Question: Excel is spawning a lot of zombie process in task manager and the below is intended to kill them.
I have this helper method:
'''
//helper method to kill zombie excel processes
private void KillSpecificExcelFileProcess(string excelFileName)
{
var processes = from p in Process.GetProcessesByName("EXCEL")
select p;
foreach(var process in processes)
{
Console.WriteLine("{2} MainWindowTitle {0} {1}",process.MainWindowTitle,(process.MainWindowTitle == "Microsoft Excel - " + excelFileName).ToString(),excelFileName);
if(process.MainWindowTitle == "Microsoft Excel - " + excelFileName)
process.Kill();
}
}
'''
This is written to the console:

So the method is finding the Excel processes ok but 'process.MainWindowTitle' is an empty string - why is this?
edit
Excel is opened in the console like so:
'''
using Excel = Microsoft.Office.Interop.Excel;
'''
then inside the class:
'''
this.xlApp = new Excel.Application();
this.xlApp.Visible = true;
'''
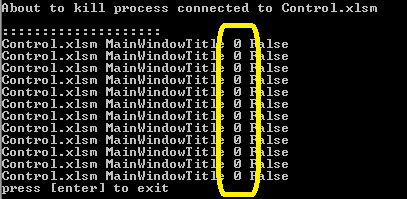
Answer: Probably this Excel processes are started by code so they don't have a GUI, hence they don't have a Window Title.
From <URL>:
> A process has a main window associated with it only if the process has a graphical interface. If the associated process does not have a main window (so that MainWindowHandle is zero), MainWindowTitle is an empty string ("").